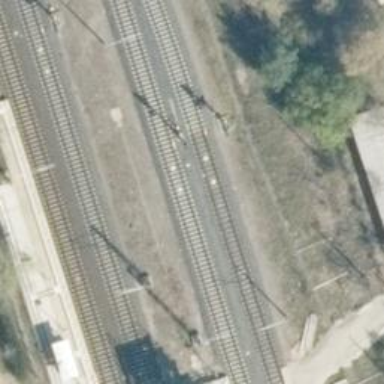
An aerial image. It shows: Railway signal.